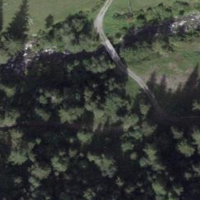
EUNIS habitat code: 43
Species observed at this site:
Sambucus racemosa